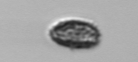
Label: Pseudochattonella_farcimen